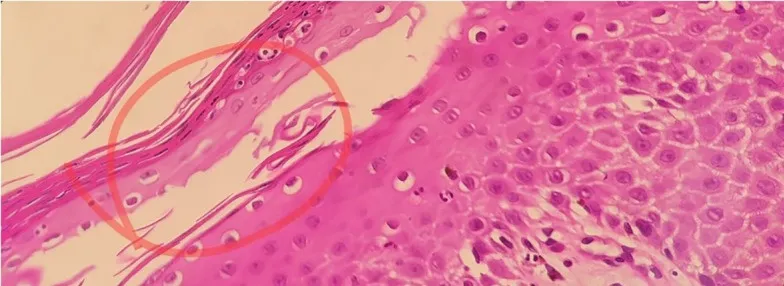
Psoriasiform hyperplasia, spongiosis (spongiform pustules of Kogoj), sub-corneal pustules, parakeratosis, diminished granular layer, thinning of the supra-papillary plate, dilated papillary dermis blood vessels with neutrophilic infiltration, superficial dermal lymphocytic infiltration, and absence of eosinophils.
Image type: pathology (h&e)